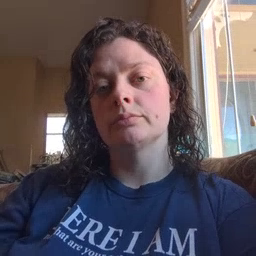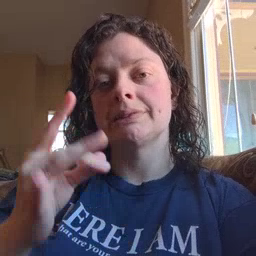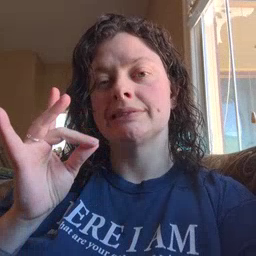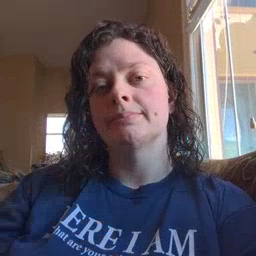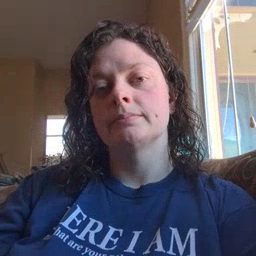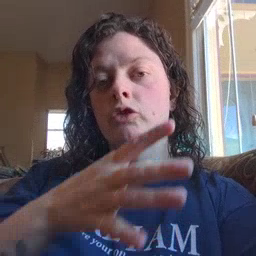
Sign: sticky